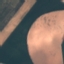
Label: AnnualCrop